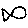
Label: fish